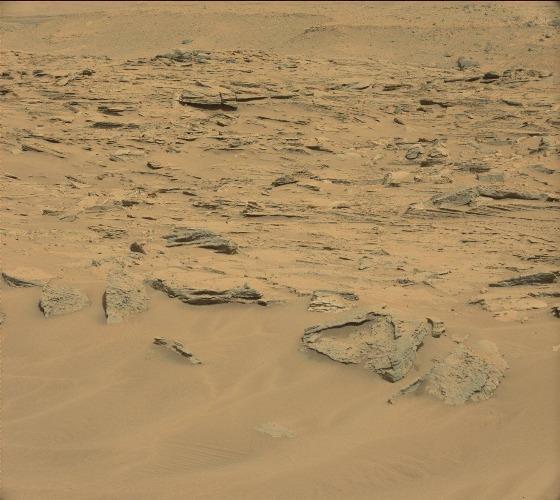
Terrain classes present: Bedrock, Gravel / Sand / Soil, Rock